Interaction volume radius: 5 \u00c5
Interaction volume height: 15 \u00c5
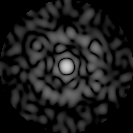
Disorder parameter: 0.8456